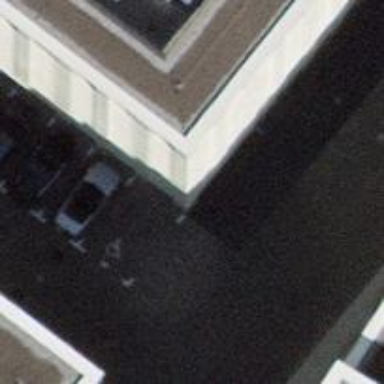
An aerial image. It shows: Parking entrance.